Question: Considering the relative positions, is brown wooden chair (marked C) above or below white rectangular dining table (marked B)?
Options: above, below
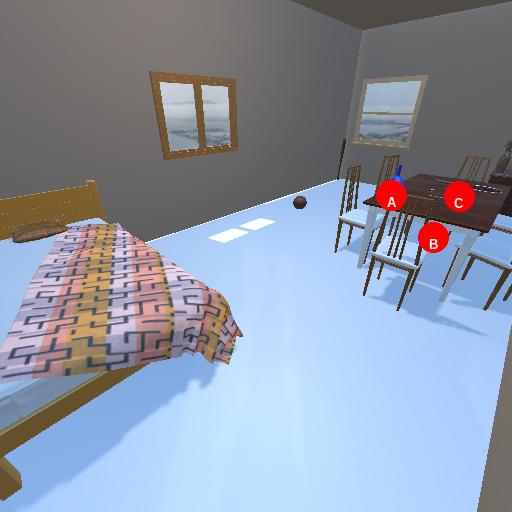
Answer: above